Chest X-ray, PA view. Patient: 42 years old, sex F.
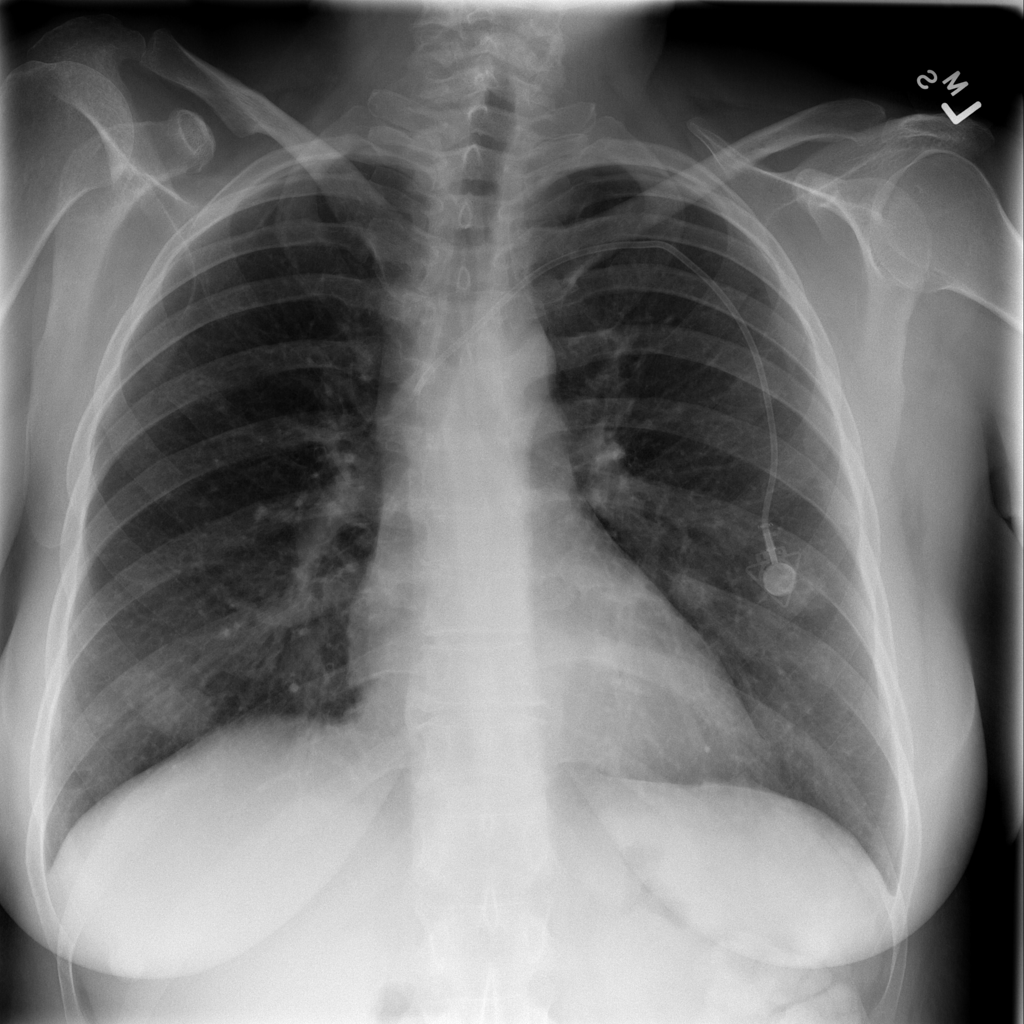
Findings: Nodule